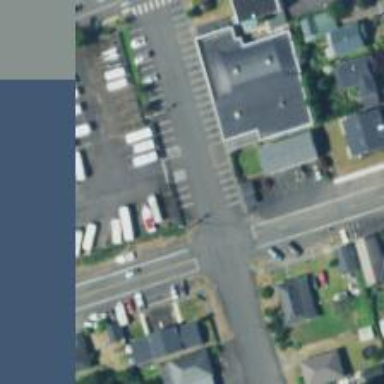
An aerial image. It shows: Residential road with sidewalk on the left side.